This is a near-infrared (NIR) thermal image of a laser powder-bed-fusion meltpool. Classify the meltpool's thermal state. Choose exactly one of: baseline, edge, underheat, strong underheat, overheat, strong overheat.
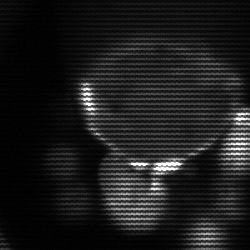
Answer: edge